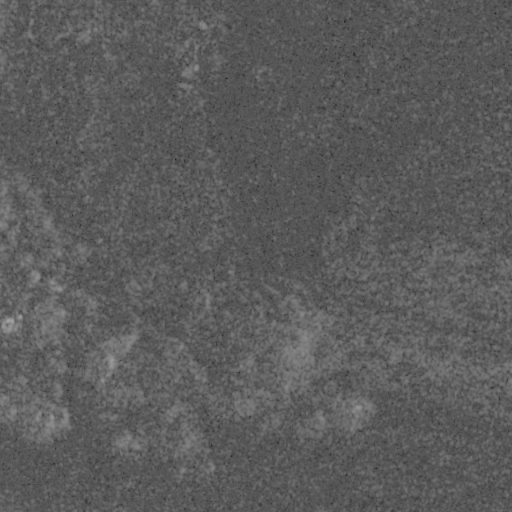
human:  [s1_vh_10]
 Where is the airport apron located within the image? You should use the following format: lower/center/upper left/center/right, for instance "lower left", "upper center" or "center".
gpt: The airport apron is located in the center left of the image.
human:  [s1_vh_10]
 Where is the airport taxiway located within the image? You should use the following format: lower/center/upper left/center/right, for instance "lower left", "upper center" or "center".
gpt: The airport taxiway is located in the center left of the image.
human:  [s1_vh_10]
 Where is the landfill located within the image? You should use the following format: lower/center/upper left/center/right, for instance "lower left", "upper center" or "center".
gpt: There is no landfill in the image.

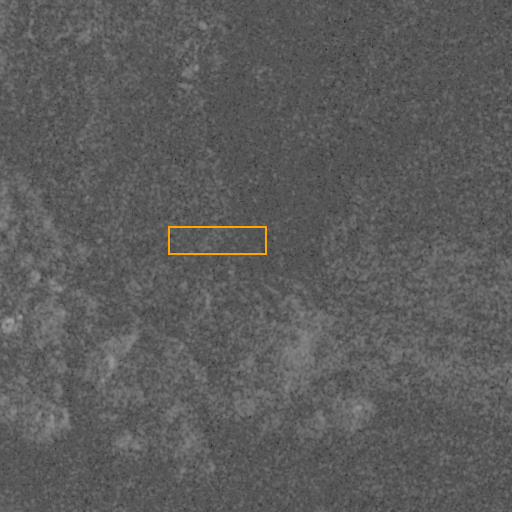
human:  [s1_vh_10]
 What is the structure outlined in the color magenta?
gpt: There is no magenta outline.
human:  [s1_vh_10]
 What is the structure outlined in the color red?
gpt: There is no structure outlined in red.